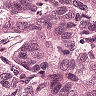
Metastatic tissue present: yes